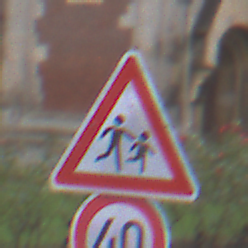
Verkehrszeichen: KinderLinks
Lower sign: Geschwindigkeit40
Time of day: Midday
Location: Outdoor (Urban)
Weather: Overcast
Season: NotSpecified
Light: Natural